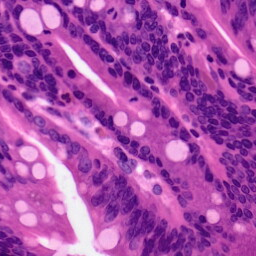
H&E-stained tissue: Pancreatic